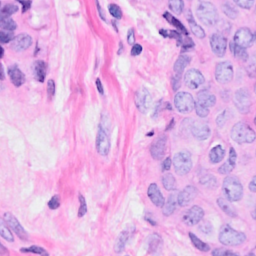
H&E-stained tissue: Breast